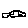
Label: car